Question:
I've tried using an HorizontalScrollView with a linearLayout inside. It looked exactly like the picture, but I don't want to use that ScrollView because on the launch, the scrolling bar is shown, and this is not what I want.
I've also tried a relativeLayout with every view aligned with each other, but the last view is scaled down, to fit the small space left.
Any tip?
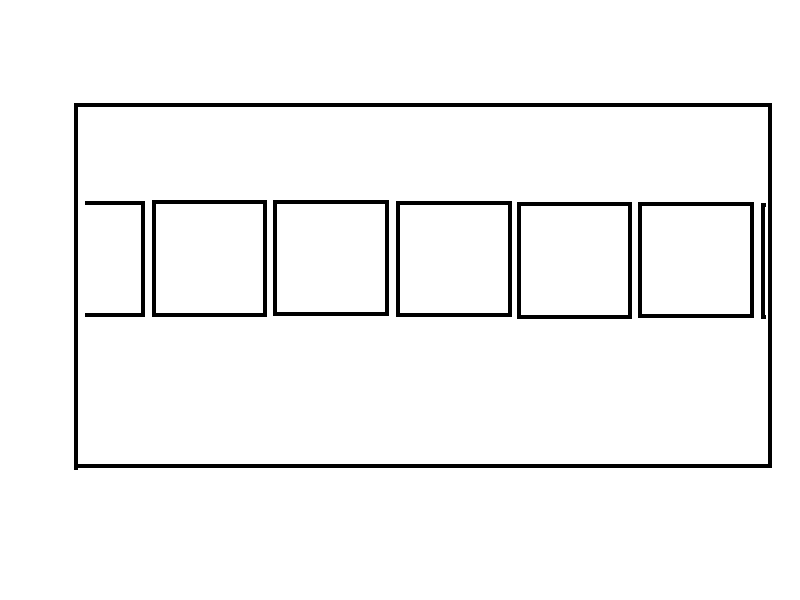
Answer: Try this, You can enable or disable scrolling bar using this 'setHorizontalScrollBarEnabled()'
'''
Scrool.setHorizontalScrollBarEnabled(true)
'''